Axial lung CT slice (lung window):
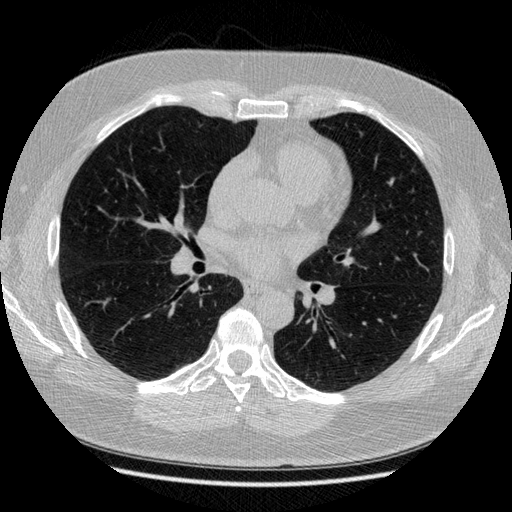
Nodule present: no